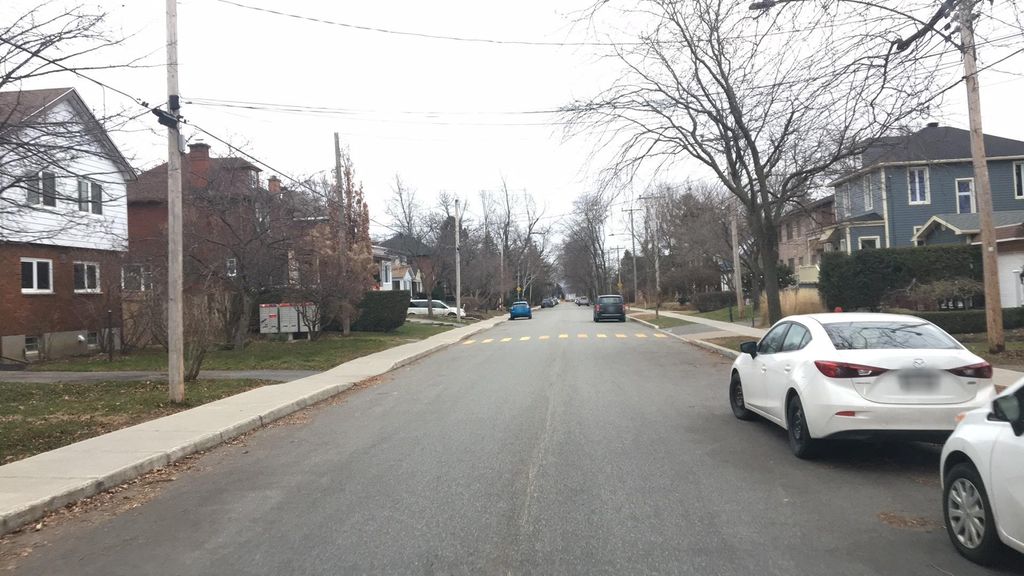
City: montreal